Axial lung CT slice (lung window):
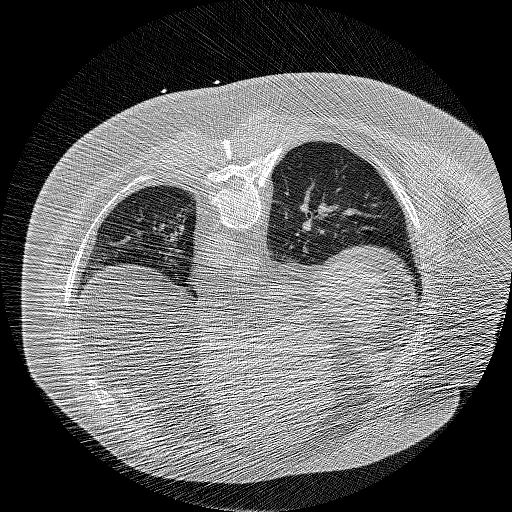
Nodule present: no